Question: I am a newbie to MVC application development. I'm trying to add functionality to a EF table using datatables. I created my table and can access it fine (without any functionality). I followed the instructions found at: <URL>. In summary here's what I did:
1. I added the following lines to the <head> section of _Layout.cshtml <script src="~/Scripts/jquery-1.10.2.min.js"></script>
<script src="https://cdn.datatables.net/1.10.11/js/dataTables.bootstrap.js"></script>
<script src="https://cdn.datatables.net/1.10.11/js/jquery.dataTables.js"></script>
<script type="text/css" src="https://cdn.datatables.net/1.10.11/css/jquery.dataTables.css"></script>
2. Then I assigned an ID to the table on the Index view generated by the MVC controller: <table id="tblServer"class="table">
3. Finally I added the following block of code at the end of the tag on _Layout.cshtml <script>
$('#tblServer').dataTable();
</script>
4. I disabled all other references to JQuery so they're not loaded multiple times. I commented out the following sections: @* @Styles.Render("~/Content/css")
@Scripts.Render("~/bundles/modernizr")*@
@* @Scripts.Render("~/bundles/jquery")
@Scripts.Render("~/bundles/bootstrap")
@RenderSection("scripts", required: false)*@
I'm able to see the table, but no styling is available. No filtering, search functions are available either. Please help.
See screenshot here -

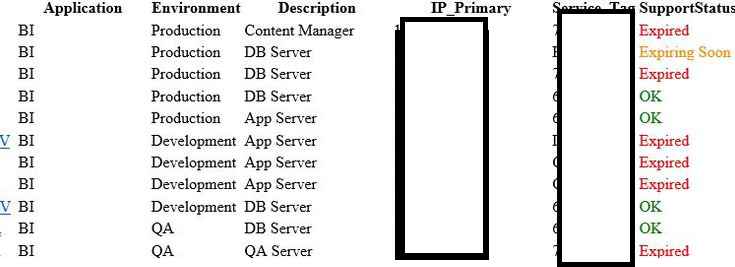
Answer: You need to include the JQuery library which you have commented out. Also the JQuery library should load before the JQuery.Datatable.js file. Jquery is the dependency for the jquery.datatable.js file.
So you may want to do something like in exact order:
'''
@Scripts.Render("~/bundles/jquery")
@Scripts.Render("~/bundles/bootstrap")
@RenderSection("scripts", required: false)
<script src="https://cdn.datatables.net/1.10.11/js/dataTables.bootstrap.js"></script>
<script src="https://cdn.datatables.net/1.10.11/js/jquery.dataTables.js"></script>
<script type="text/css" src="https://cdn.datatables.net/1.10.11/css/jquery.dataTables.css"></script>
'''